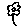
Label: flower